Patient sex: M
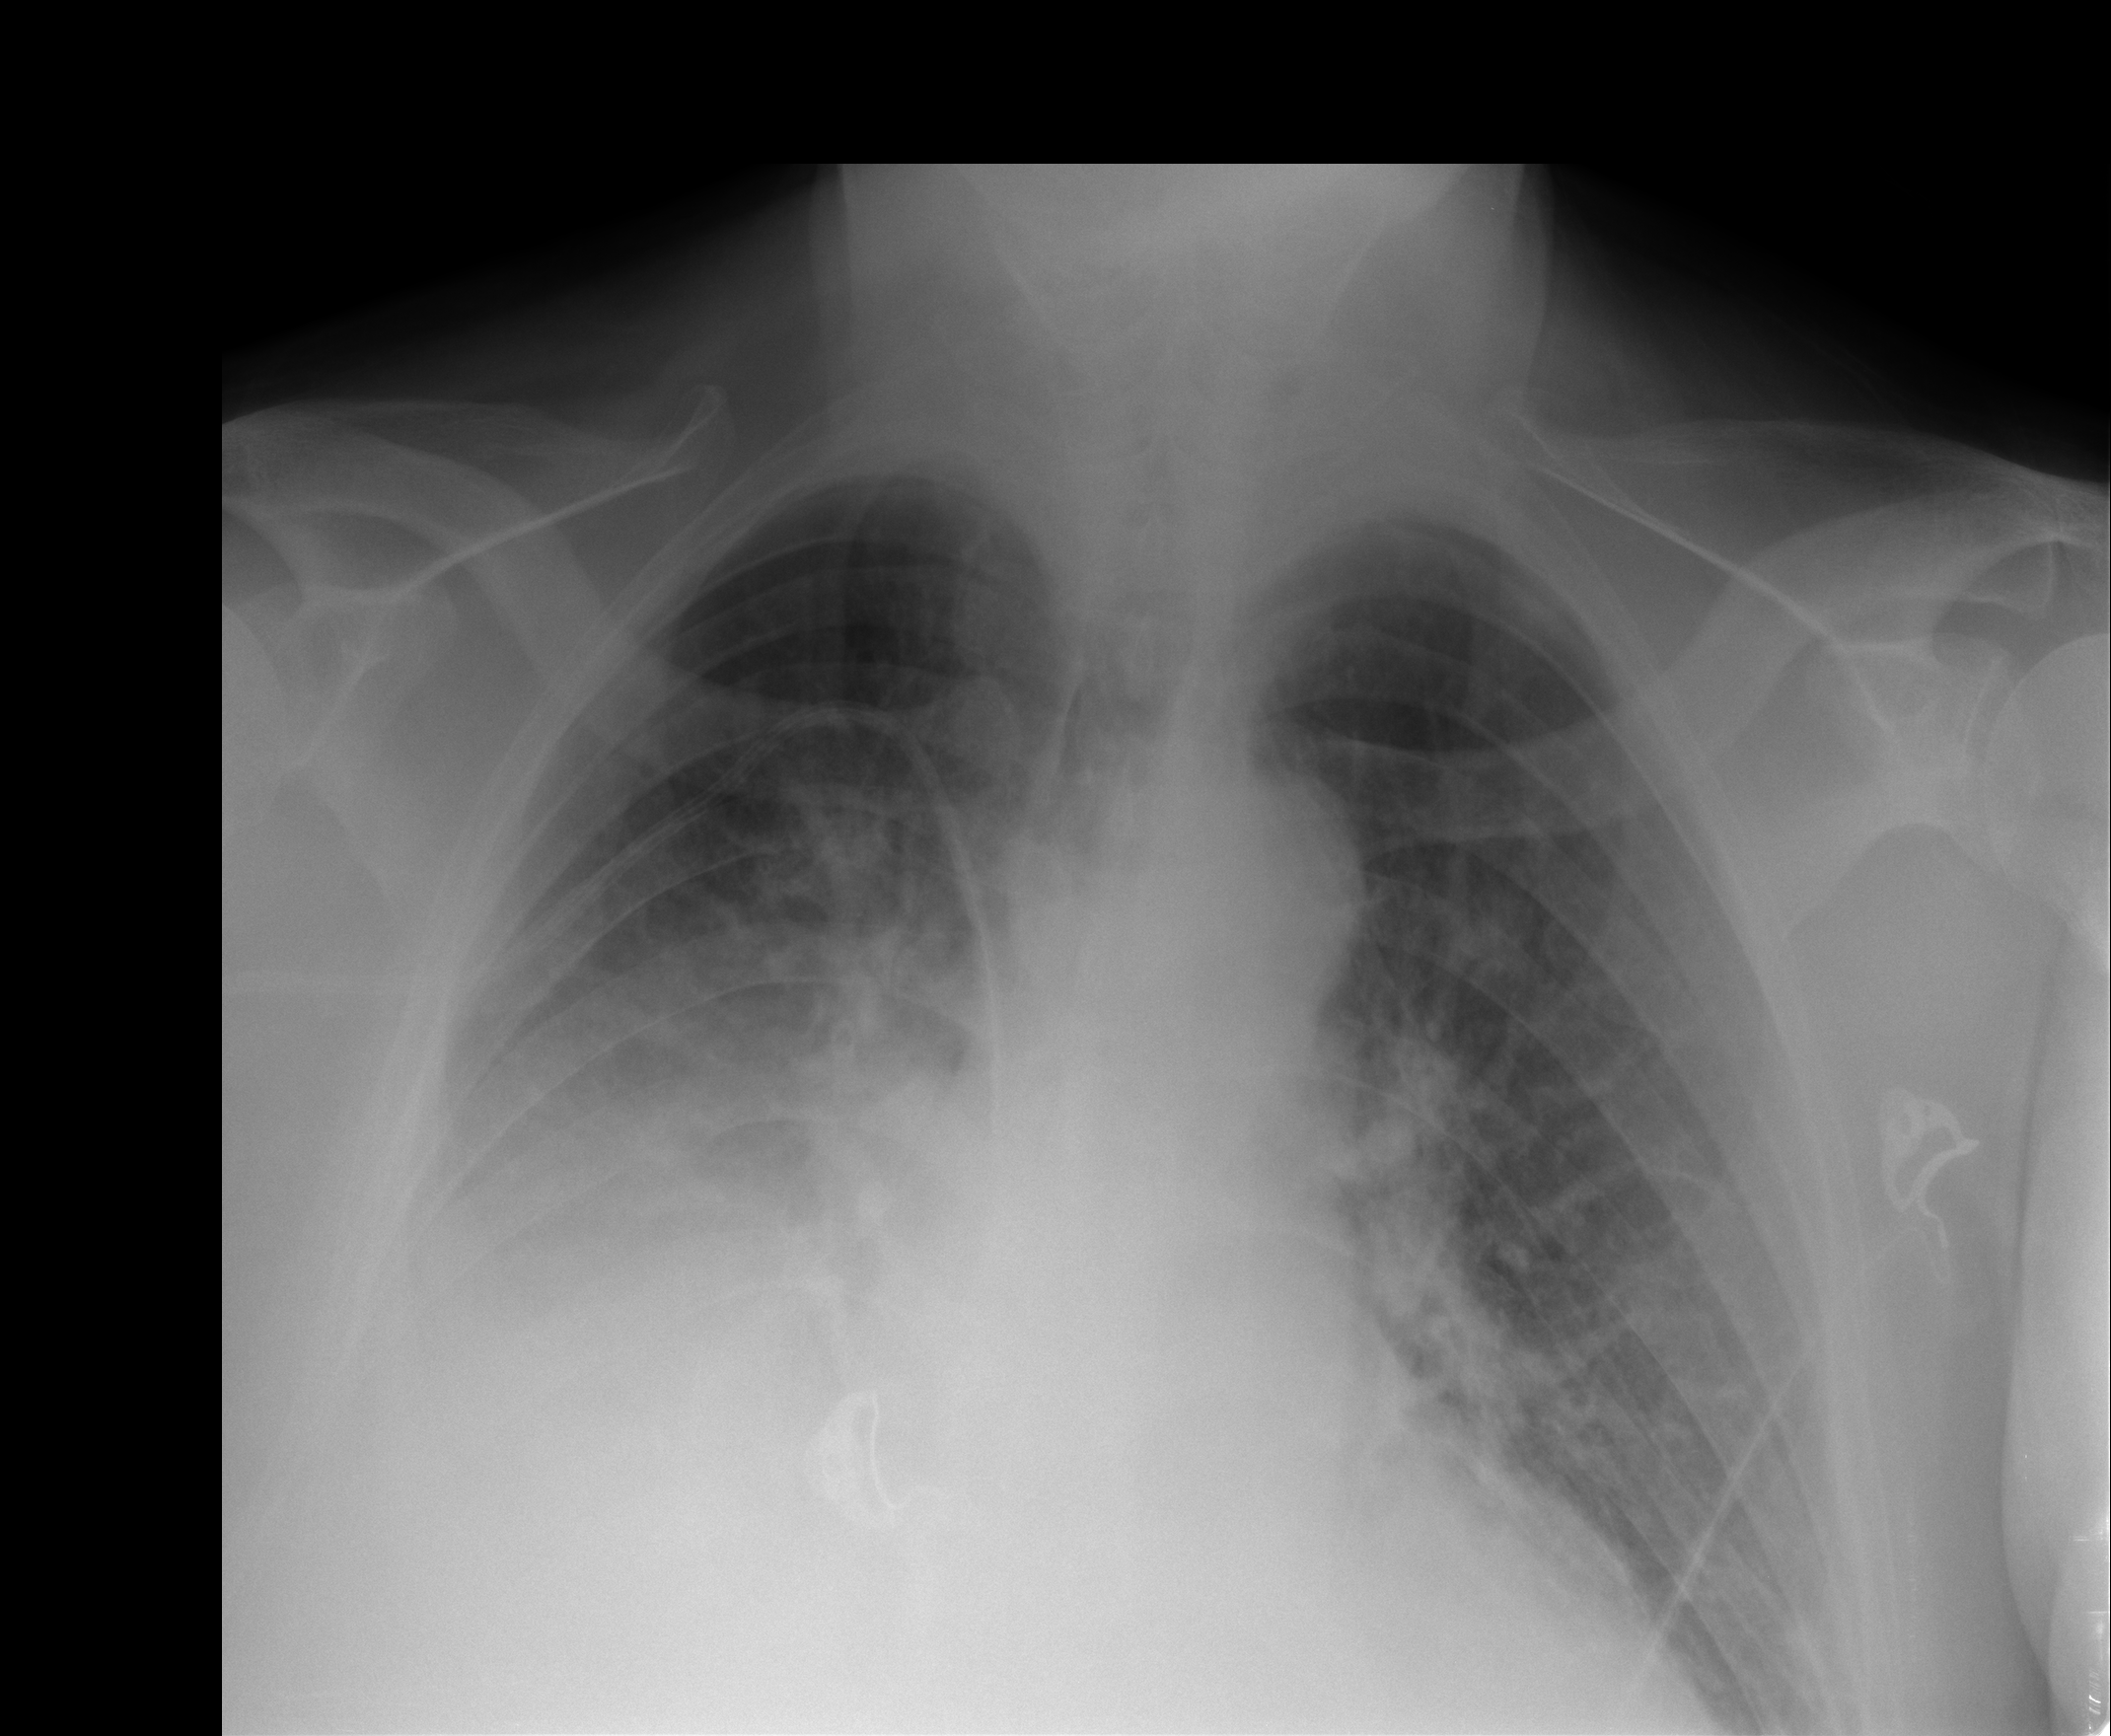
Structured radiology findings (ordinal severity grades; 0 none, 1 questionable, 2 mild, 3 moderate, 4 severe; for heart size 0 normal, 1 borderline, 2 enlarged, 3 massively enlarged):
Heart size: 2
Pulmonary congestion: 2
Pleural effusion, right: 3
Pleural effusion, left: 1
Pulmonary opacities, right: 1
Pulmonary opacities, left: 0
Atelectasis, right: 3
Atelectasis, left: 2